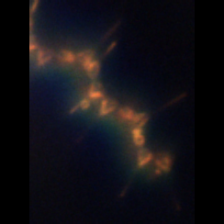
Taxon: Asterionellopsis
Group: Diatoms